Aerial crown-view tile of a tropical tree (Barro Colorado Island, Panama), acquired 20240813:
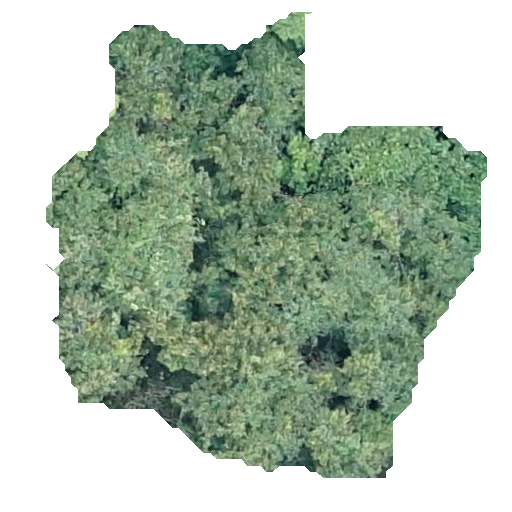
Species: Apeiba membranacea
GBIF accepted scientific name: Apeiba membranacea
Crown area: 209.161 m²